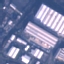
Land use / land cover: Industrial